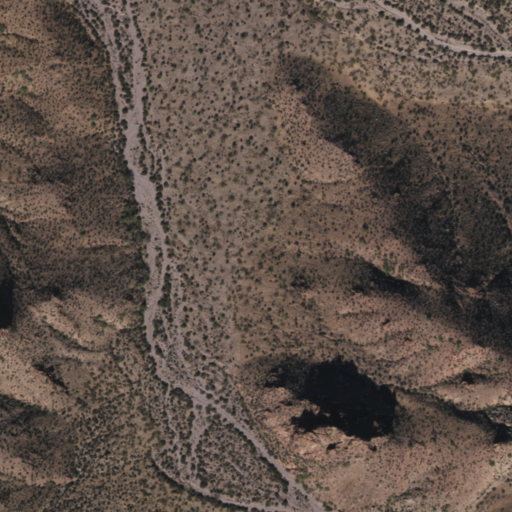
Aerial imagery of valley in Arizona named Summit Canyon containing only shrub